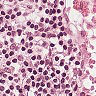
Metastatic tissue present: no